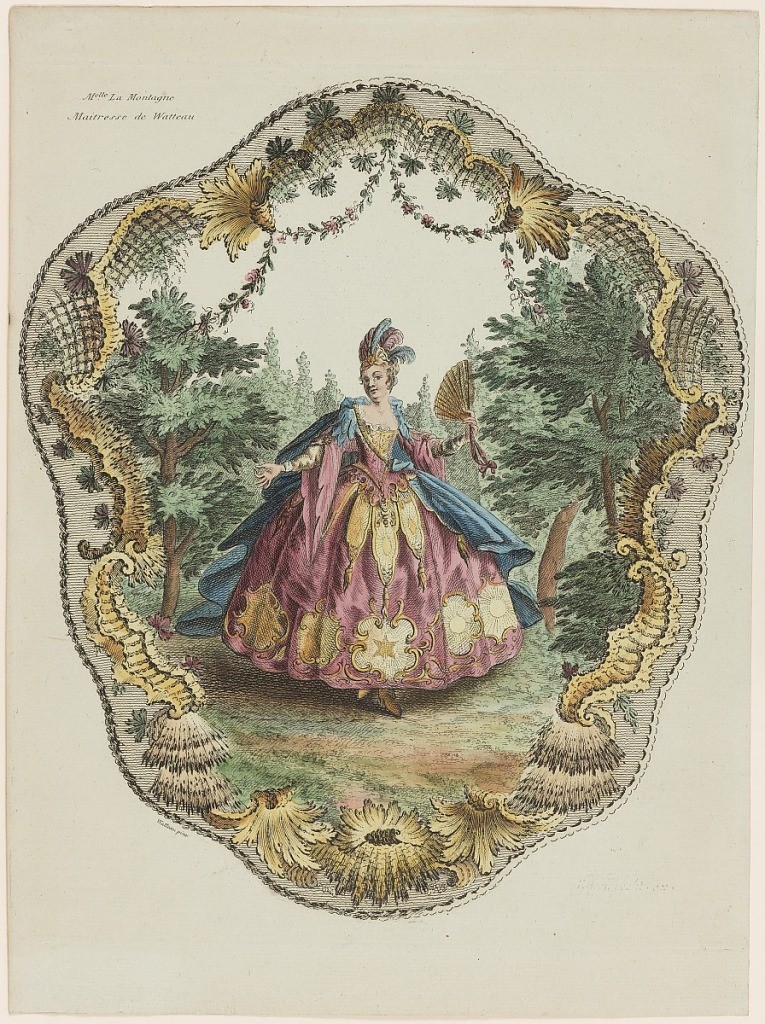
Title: Design for a Screen Fan
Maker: Martin Engelbrecht, German, 1684–1756
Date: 1730–50
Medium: Hand-colored etching on light blue laid paper
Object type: Print
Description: Design for a screen fan for Mlle. La Montagne, Watteau's mistress. A woman, presumably Mlle. La Montagne, stands in the center of the design amongst a wooded landscape. The woman wears an elegant dress and cape, as well as a headpiece with feathers. She holds a fan in one hand. The border of the design includes a garland and rocaille motifs.